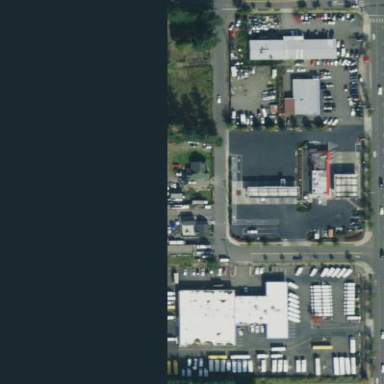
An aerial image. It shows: Retail area.